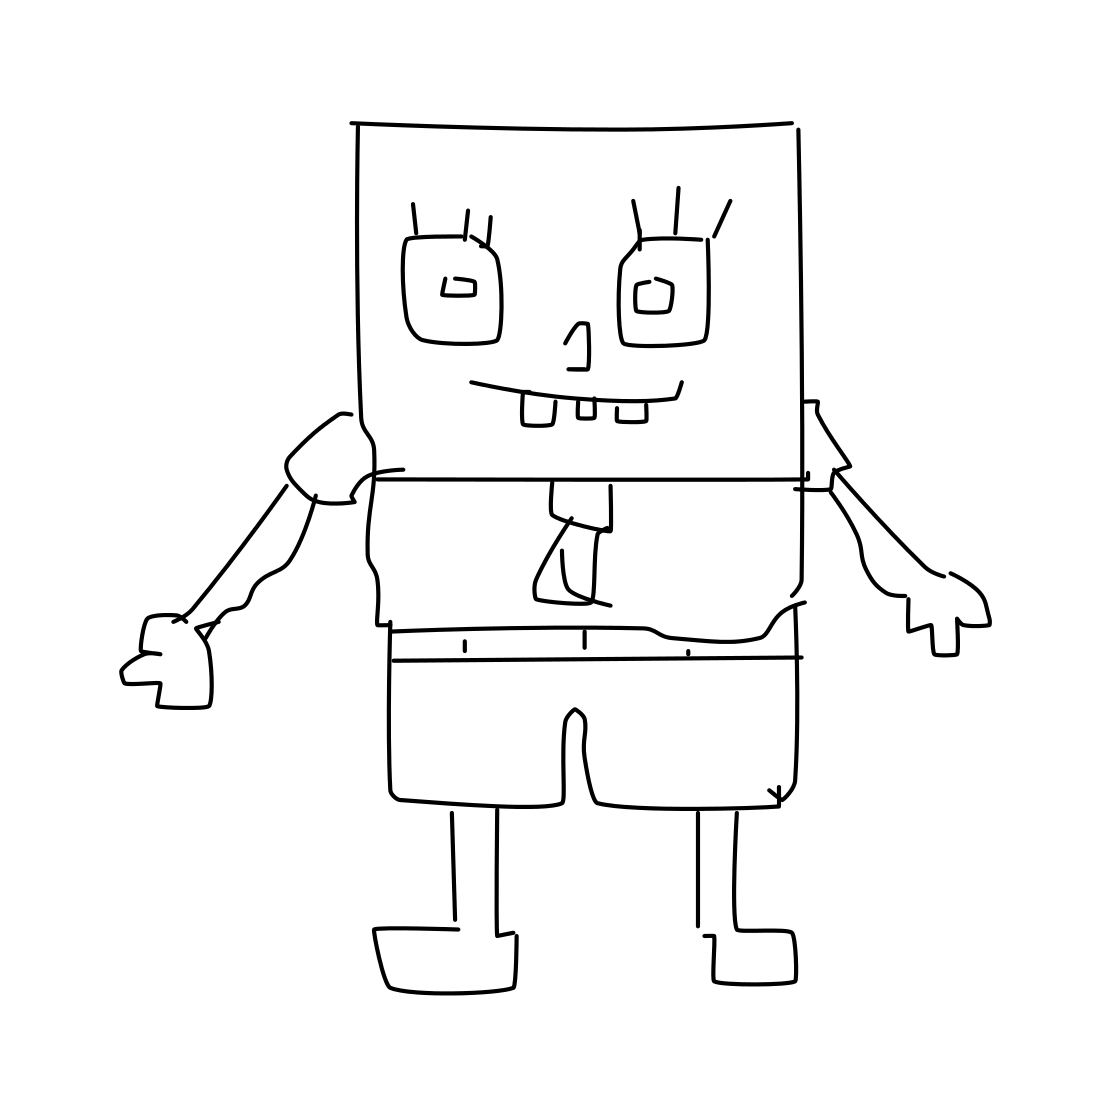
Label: sponge bob